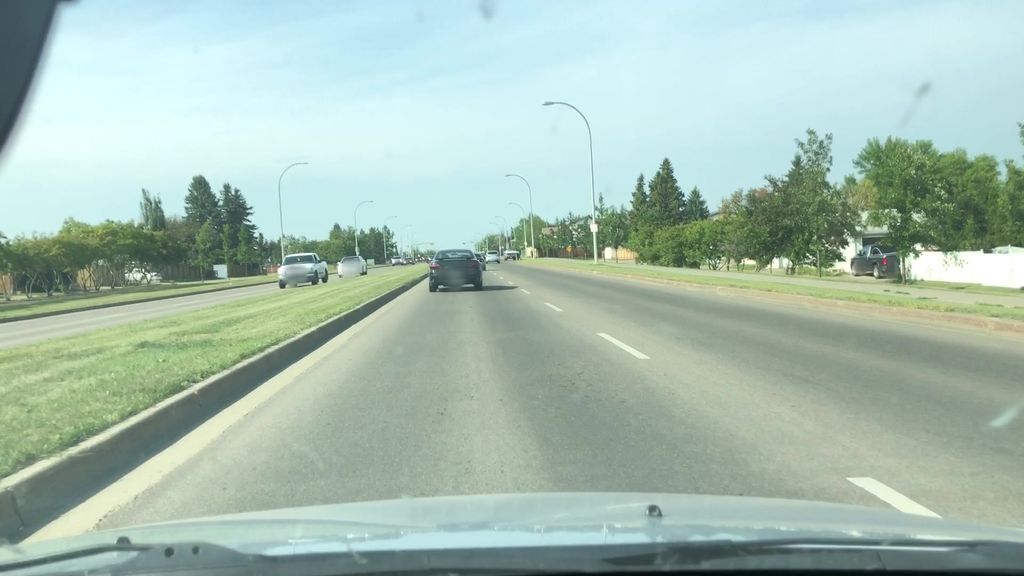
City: edmonton